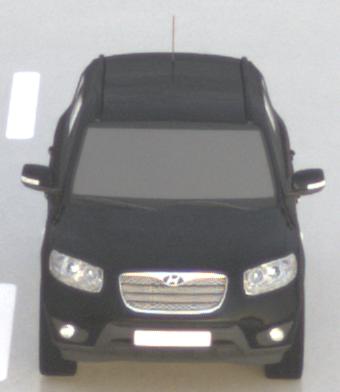
Make: Hyundai
Model: Santa Fe 2.4
Detailed model: Santa Fe (CM)
Model produced from: 2010/01
Model produced until: 2012/09
Doors: 5
Color: black
Road condition: wet road
Daytime: sunrise or sunset
Contrast: low contrast